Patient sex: M
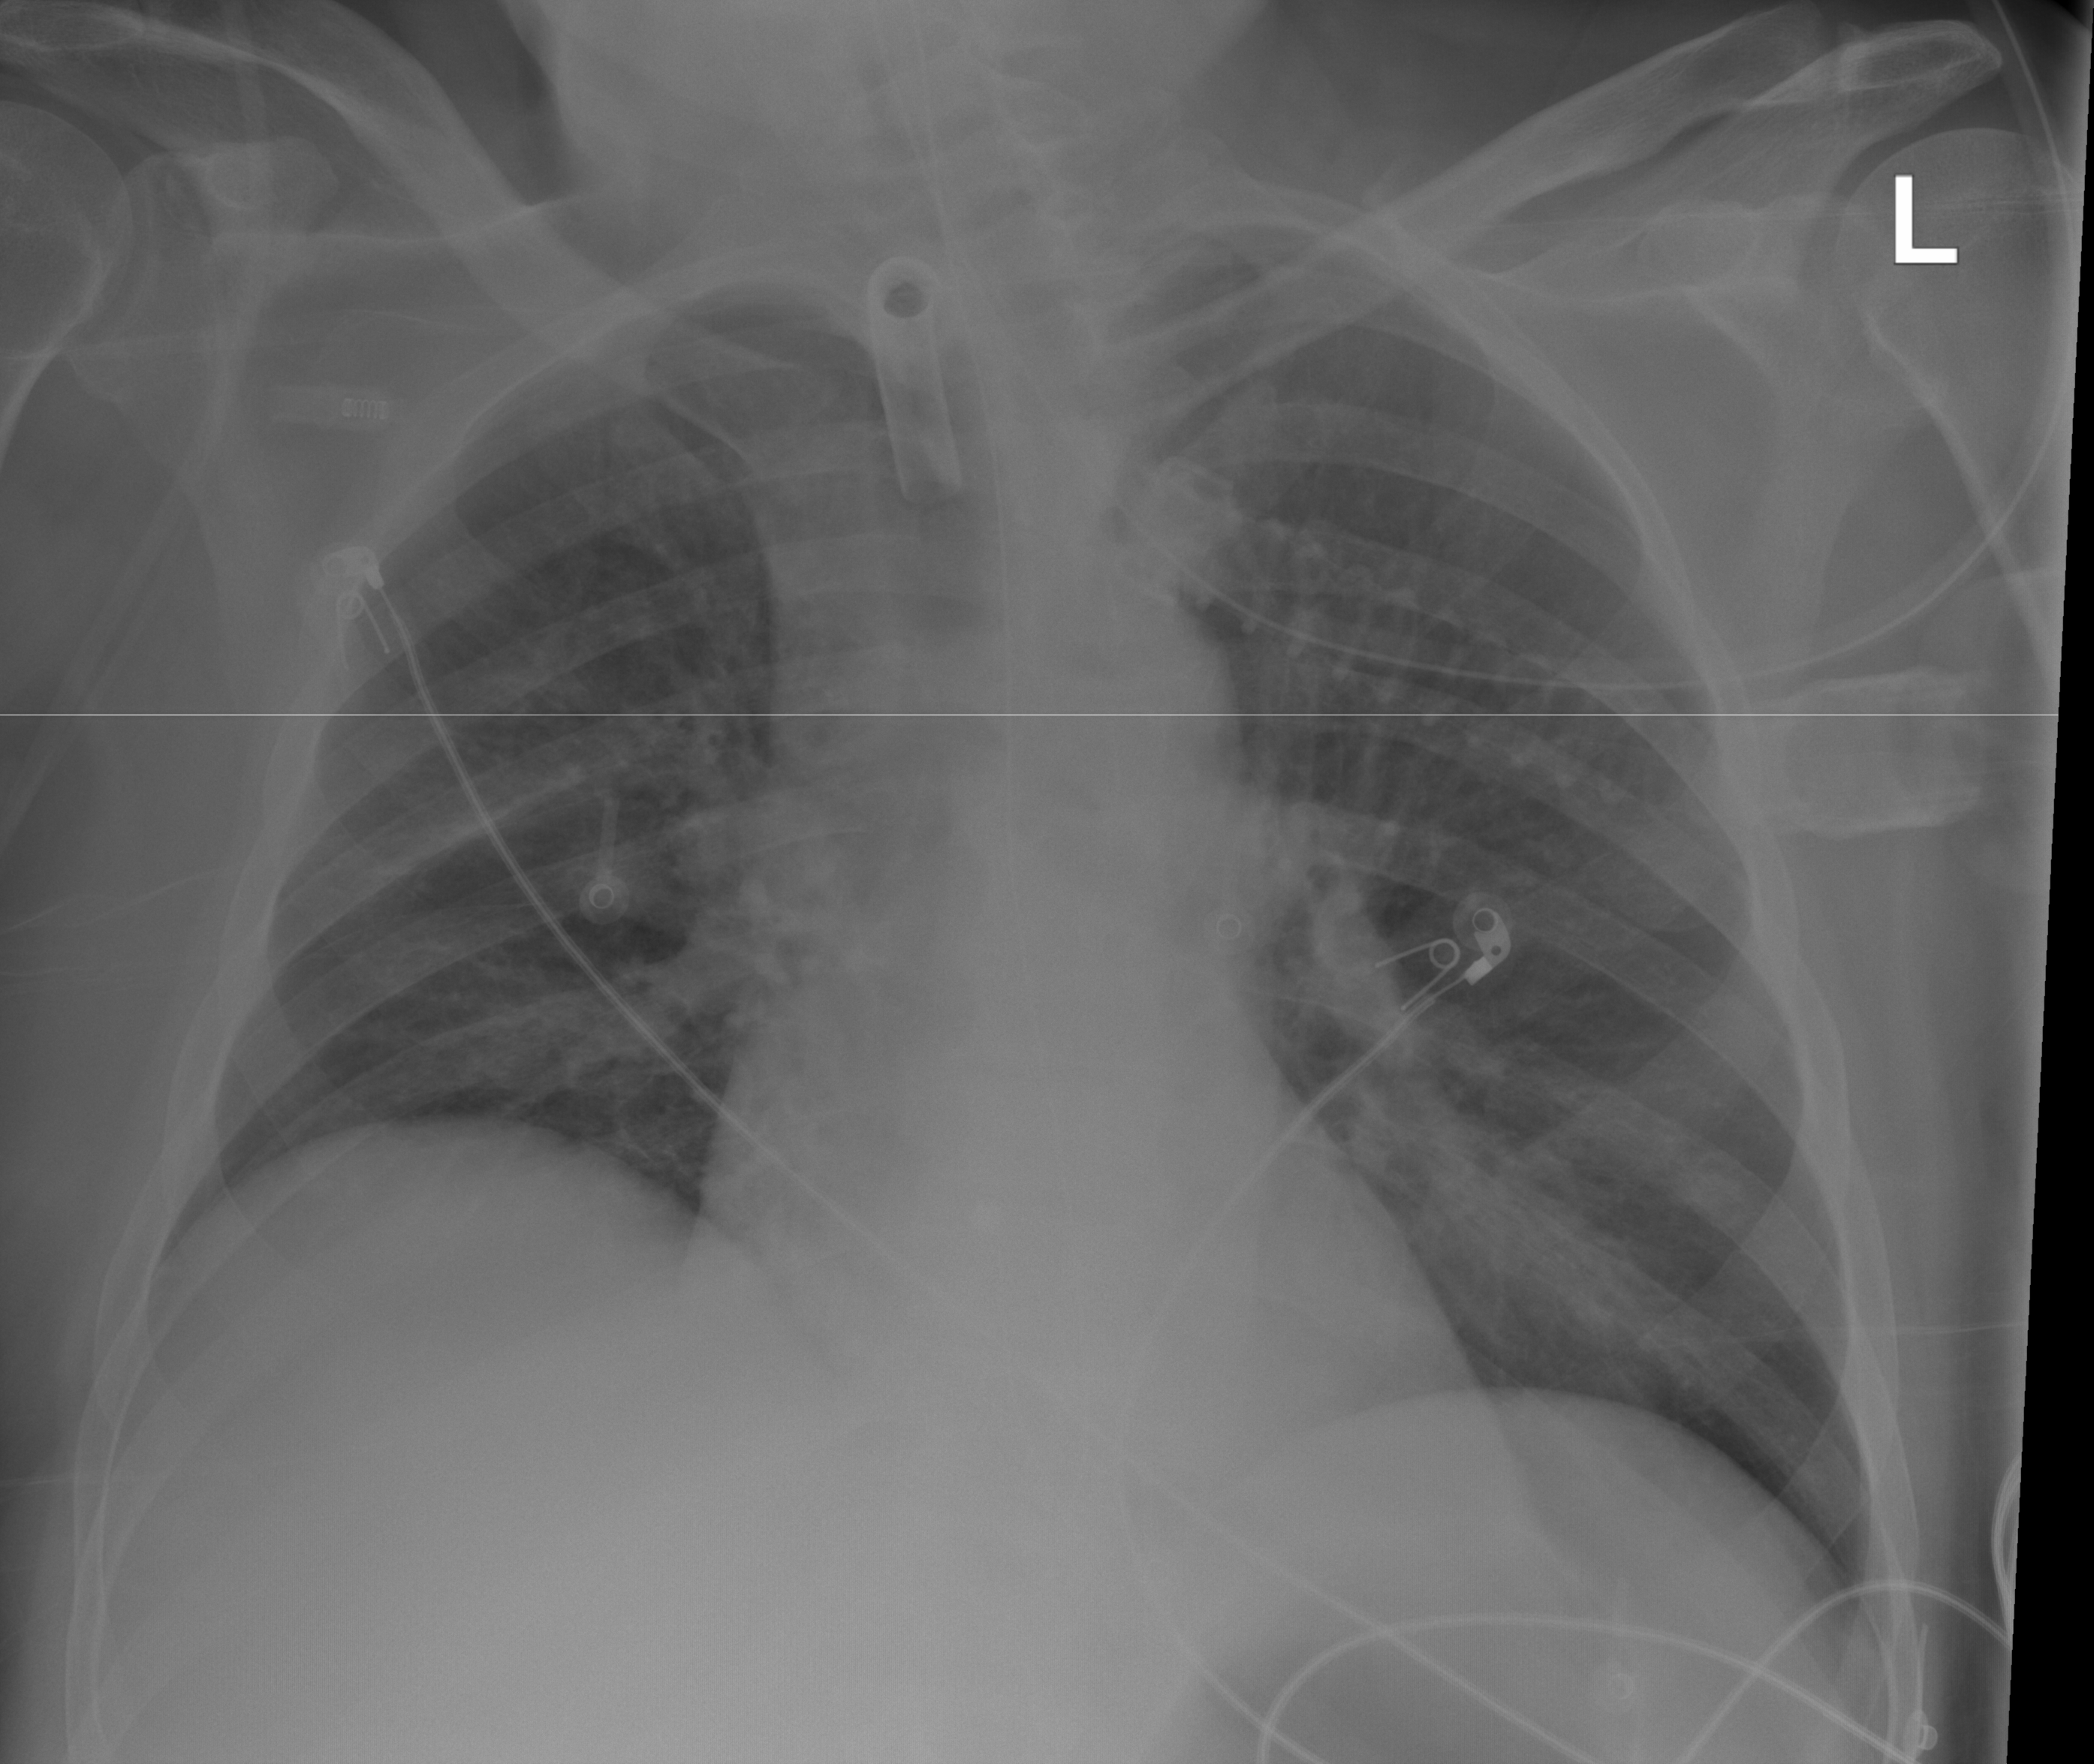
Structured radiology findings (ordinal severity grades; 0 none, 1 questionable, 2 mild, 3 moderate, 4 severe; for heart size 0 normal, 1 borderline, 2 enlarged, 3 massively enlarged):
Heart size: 1
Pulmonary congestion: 2
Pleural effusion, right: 0
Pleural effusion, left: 0
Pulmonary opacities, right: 0
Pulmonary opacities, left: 0
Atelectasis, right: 0
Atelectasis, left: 0